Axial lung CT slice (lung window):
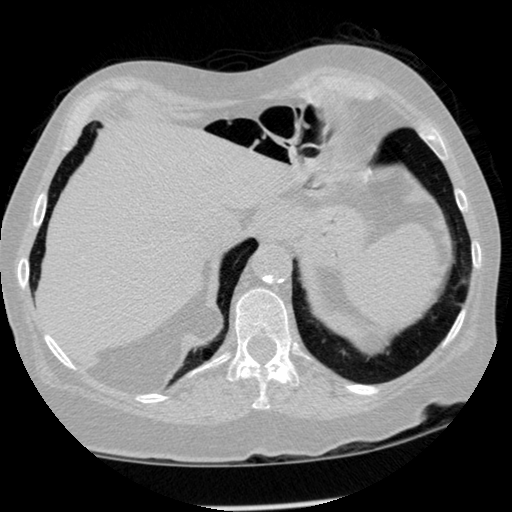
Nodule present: no